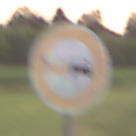
Verkehrszeichen: Ueberholverbot
Umgebung: Outdoor, Nature
Tageszeit: SunriseSunset
Wetter: Clear
Licht: Natural
Jahreszeit: NotSpecified
Kontrast: LowContrast